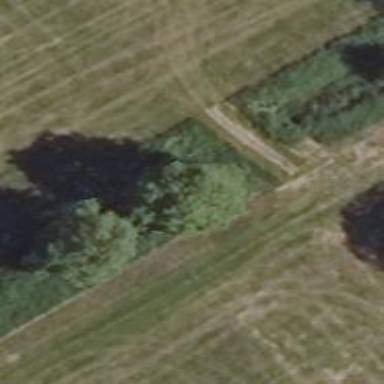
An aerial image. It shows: Row of trees in natural setting.